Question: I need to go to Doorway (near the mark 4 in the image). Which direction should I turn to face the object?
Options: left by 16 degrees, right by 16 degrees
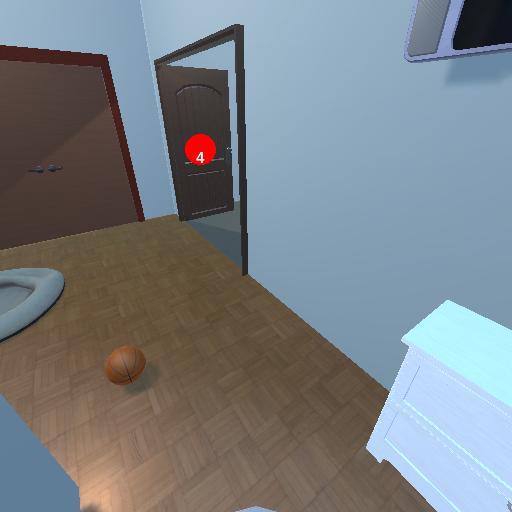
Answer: left by 16 degrees